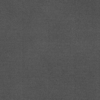
Label: dusty